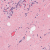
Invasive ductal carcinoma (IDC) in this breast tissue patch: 1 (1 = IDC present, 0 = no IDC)